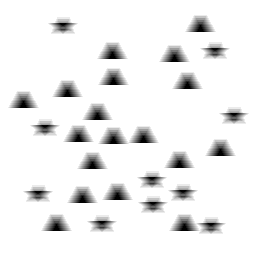
Squares: 0
Triangles: 18
Stars: 10
Total shapes: 28